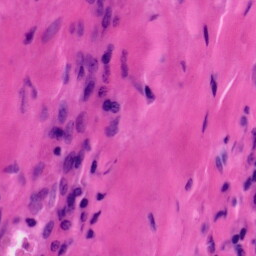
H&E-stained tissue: Tonsil